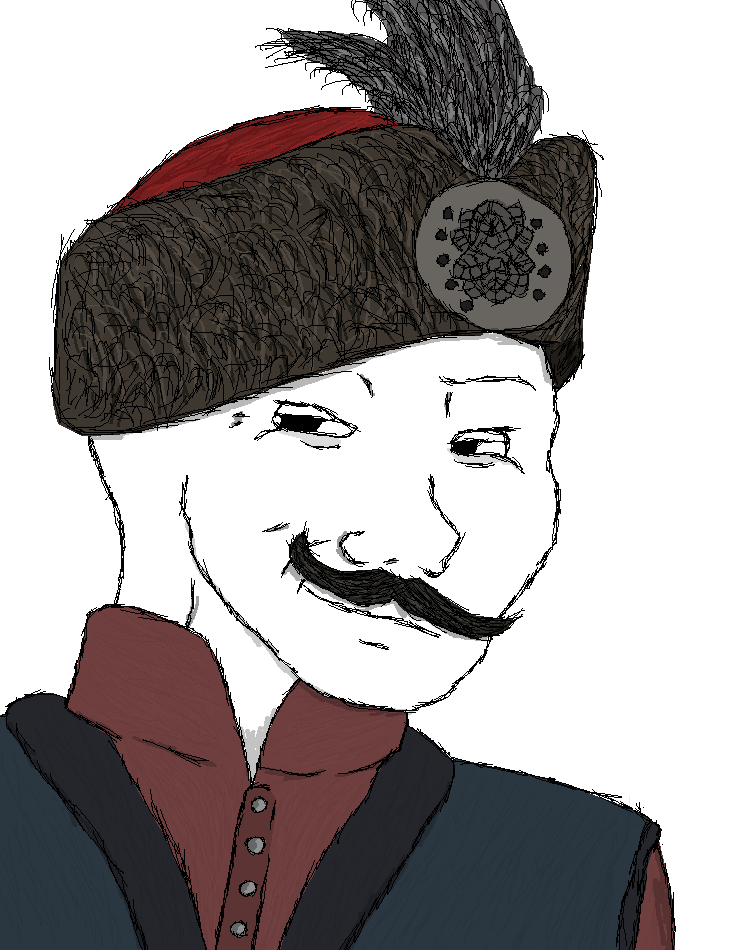
Label: 5_Smugjak